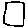
Label: square